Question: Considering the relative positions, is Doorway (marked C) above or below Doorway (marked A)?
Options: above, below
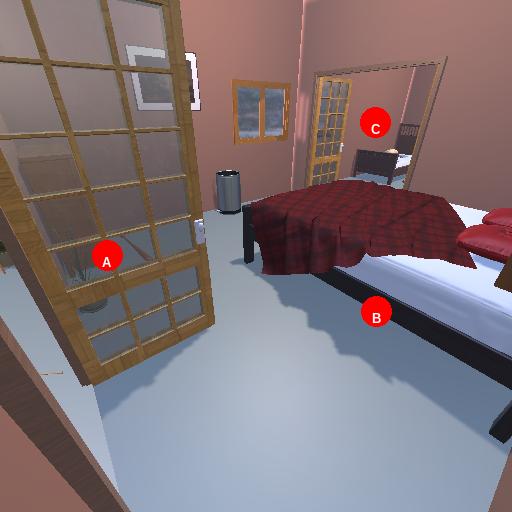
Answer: above